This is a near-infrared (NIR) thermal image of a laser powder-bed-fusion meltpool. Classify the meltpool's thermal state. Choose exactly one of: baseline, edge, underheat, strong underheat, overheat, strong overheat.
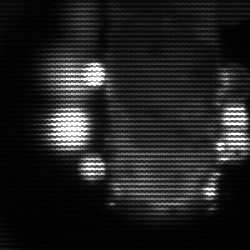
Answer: strong underheat